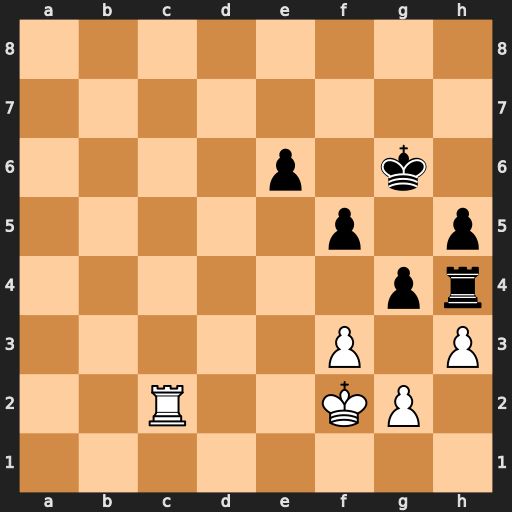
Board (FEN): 8/8/4p1k1/5p1p/6pr/5P1P/2R2KP1/8
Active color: w
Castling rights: -
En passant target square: -
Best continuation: Kg3 gxh3 Kxh4 h2 Rc1